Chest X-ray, PA view. Patient: 63 years old, sex M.
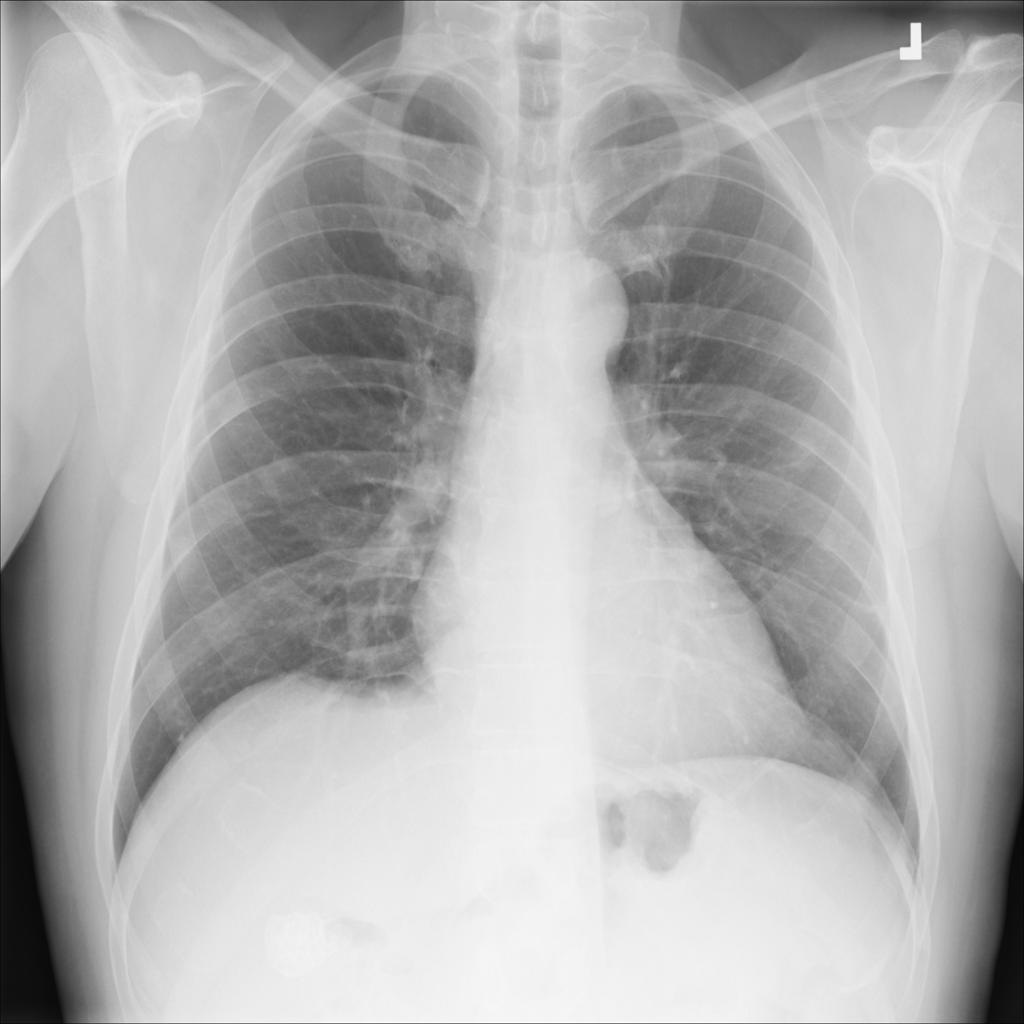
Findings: No Finding